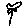
Label: flower